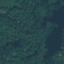
Label: Forest